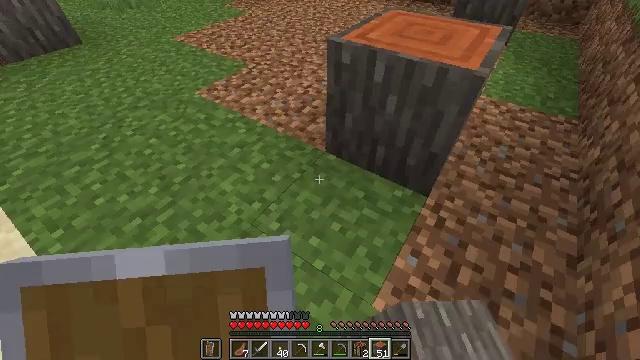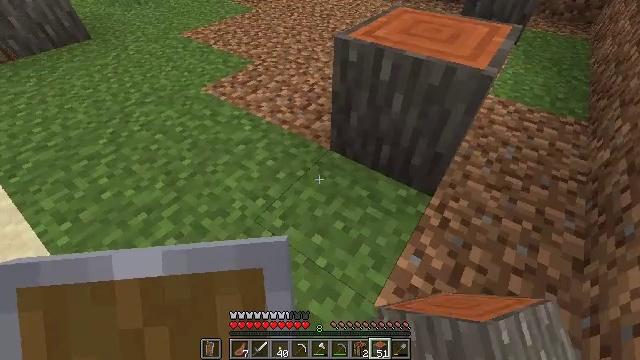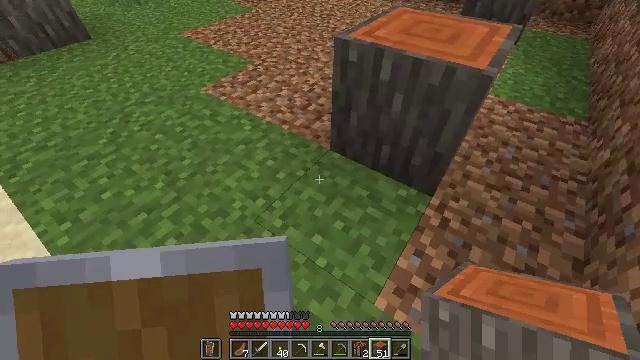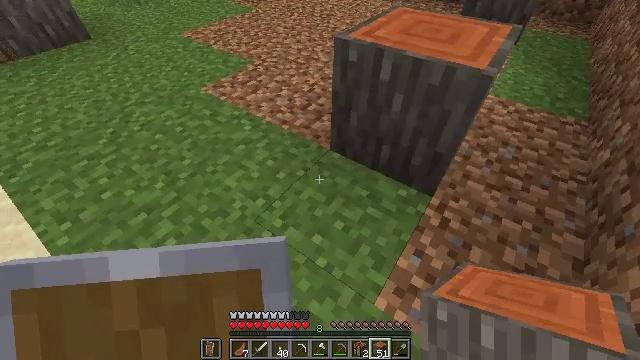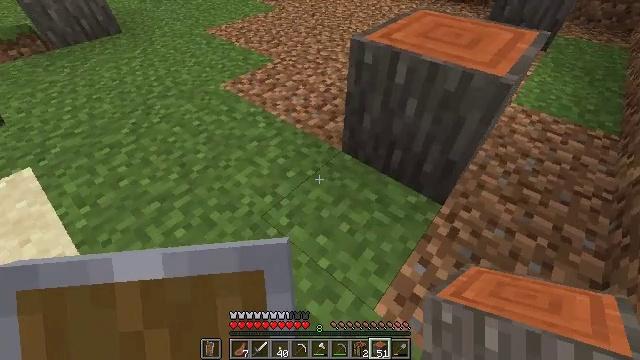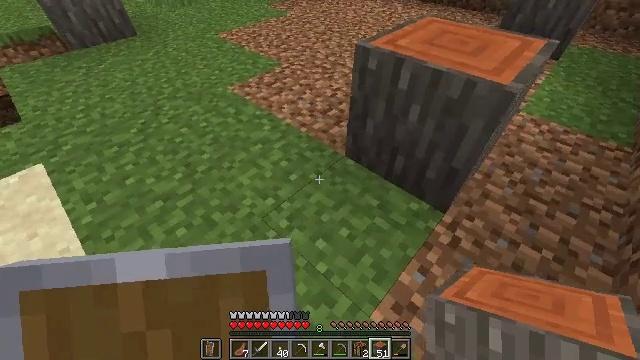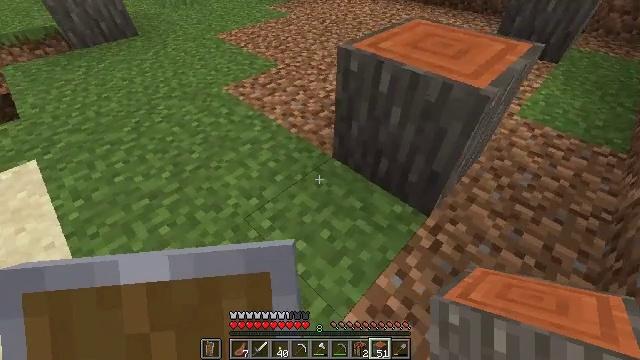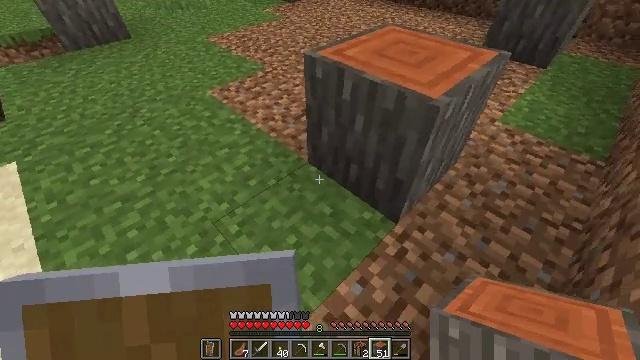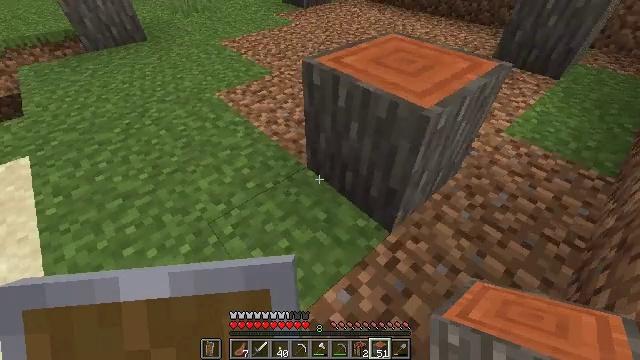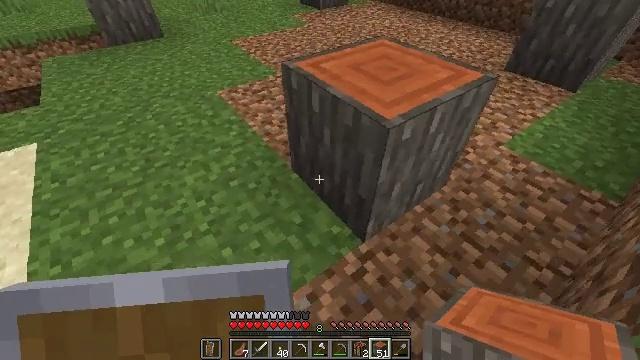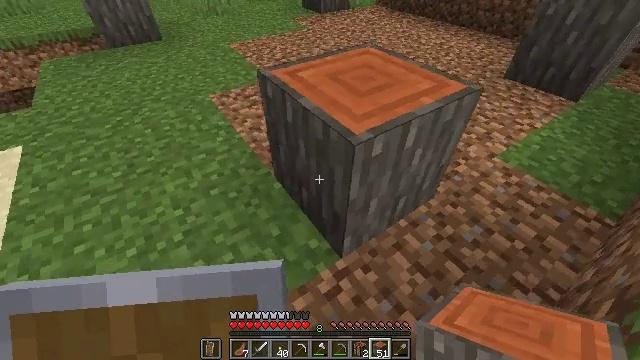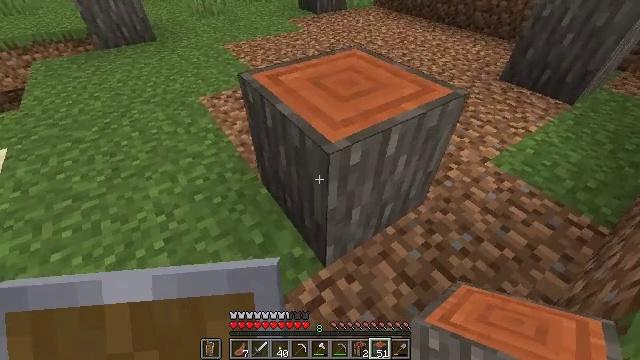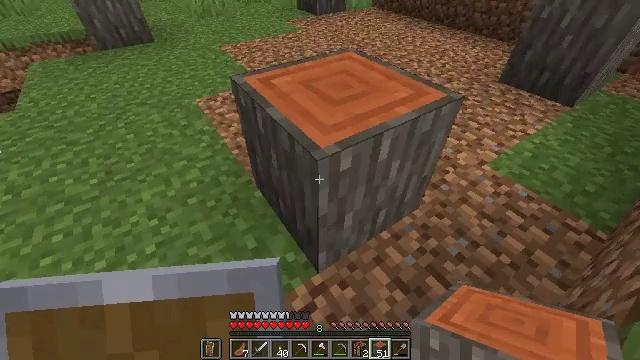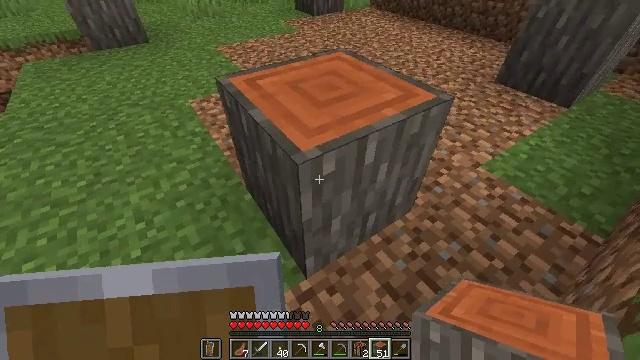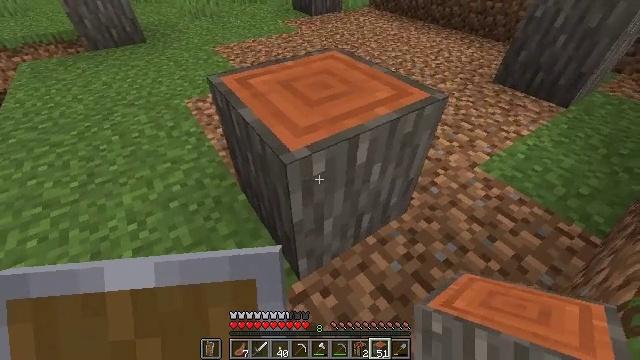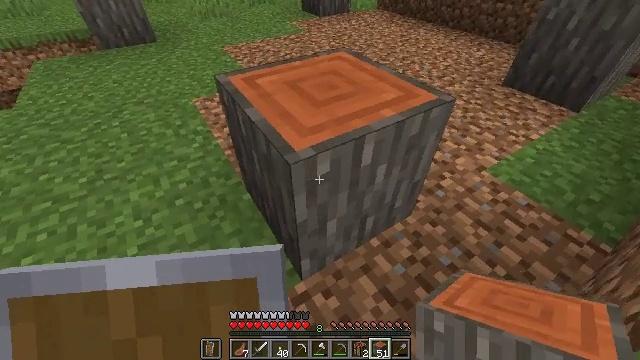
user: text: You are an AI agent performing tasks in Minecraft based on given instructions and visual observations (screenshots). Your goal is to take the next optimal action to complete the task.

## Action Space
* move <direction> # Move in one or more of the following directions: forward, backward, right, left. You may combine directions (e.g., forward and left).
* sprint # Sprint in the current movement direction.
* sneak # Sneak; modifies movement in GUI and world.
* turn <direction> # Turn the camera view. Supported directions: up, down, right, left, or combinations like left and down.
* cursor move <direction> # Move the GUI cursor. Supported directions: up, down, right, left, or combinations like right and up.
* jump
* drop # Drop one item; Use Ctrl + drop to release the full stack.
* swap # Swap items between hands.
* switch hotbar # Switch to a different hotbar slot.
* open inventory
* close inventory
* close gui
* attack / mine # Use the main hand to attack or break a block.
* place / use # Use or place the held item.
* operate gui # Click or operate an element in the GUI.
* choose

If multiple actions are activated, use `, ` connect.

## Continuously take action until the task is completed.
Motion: motion action
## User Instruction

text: Harvest the acacia log from the forest.
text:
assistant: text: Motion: turn left
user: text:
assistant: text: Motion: no_op
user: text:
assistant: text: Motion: no_op
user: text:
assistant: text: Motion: move right, turn left
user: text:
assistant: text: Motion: move right, turn left
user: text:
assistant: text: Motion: move right, turn left
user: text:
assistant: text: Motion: move right
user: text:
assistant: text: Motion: move right, turn left
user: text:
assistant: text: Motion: move right, turn left
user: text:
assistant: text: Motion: move right, turn left
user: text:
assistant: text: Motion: move right
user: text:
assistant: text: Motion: no_op
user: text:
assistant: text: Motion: no_op
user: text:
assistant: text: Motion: no_op
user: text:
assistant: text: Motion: turn left
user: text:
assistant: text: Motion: turn left
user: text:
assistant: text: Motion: no_op
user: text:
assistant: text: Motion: no_op
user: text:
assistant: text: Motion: no_op
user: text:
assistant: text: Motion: no_op
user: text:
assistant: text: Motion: turn left
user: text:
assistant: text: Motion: no_op
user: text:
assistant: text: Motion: no_op
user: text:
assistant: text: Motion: no_op
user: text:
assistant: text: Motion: no_op
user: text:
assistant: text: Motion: no_op
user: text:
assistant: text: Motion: no_op
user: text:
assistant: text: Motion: no_op
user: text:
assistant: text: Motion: no_op
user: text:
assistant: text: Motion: no_op